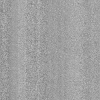
Atmospheric dust classification: dusty